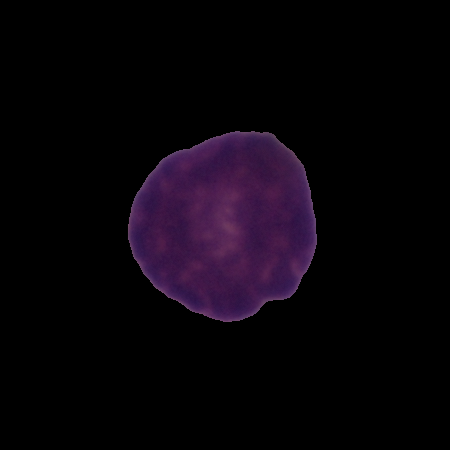
Label: healthy